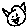
Label: cat